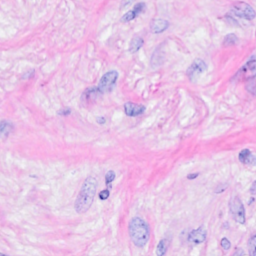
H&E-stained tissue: Breast